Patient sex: F
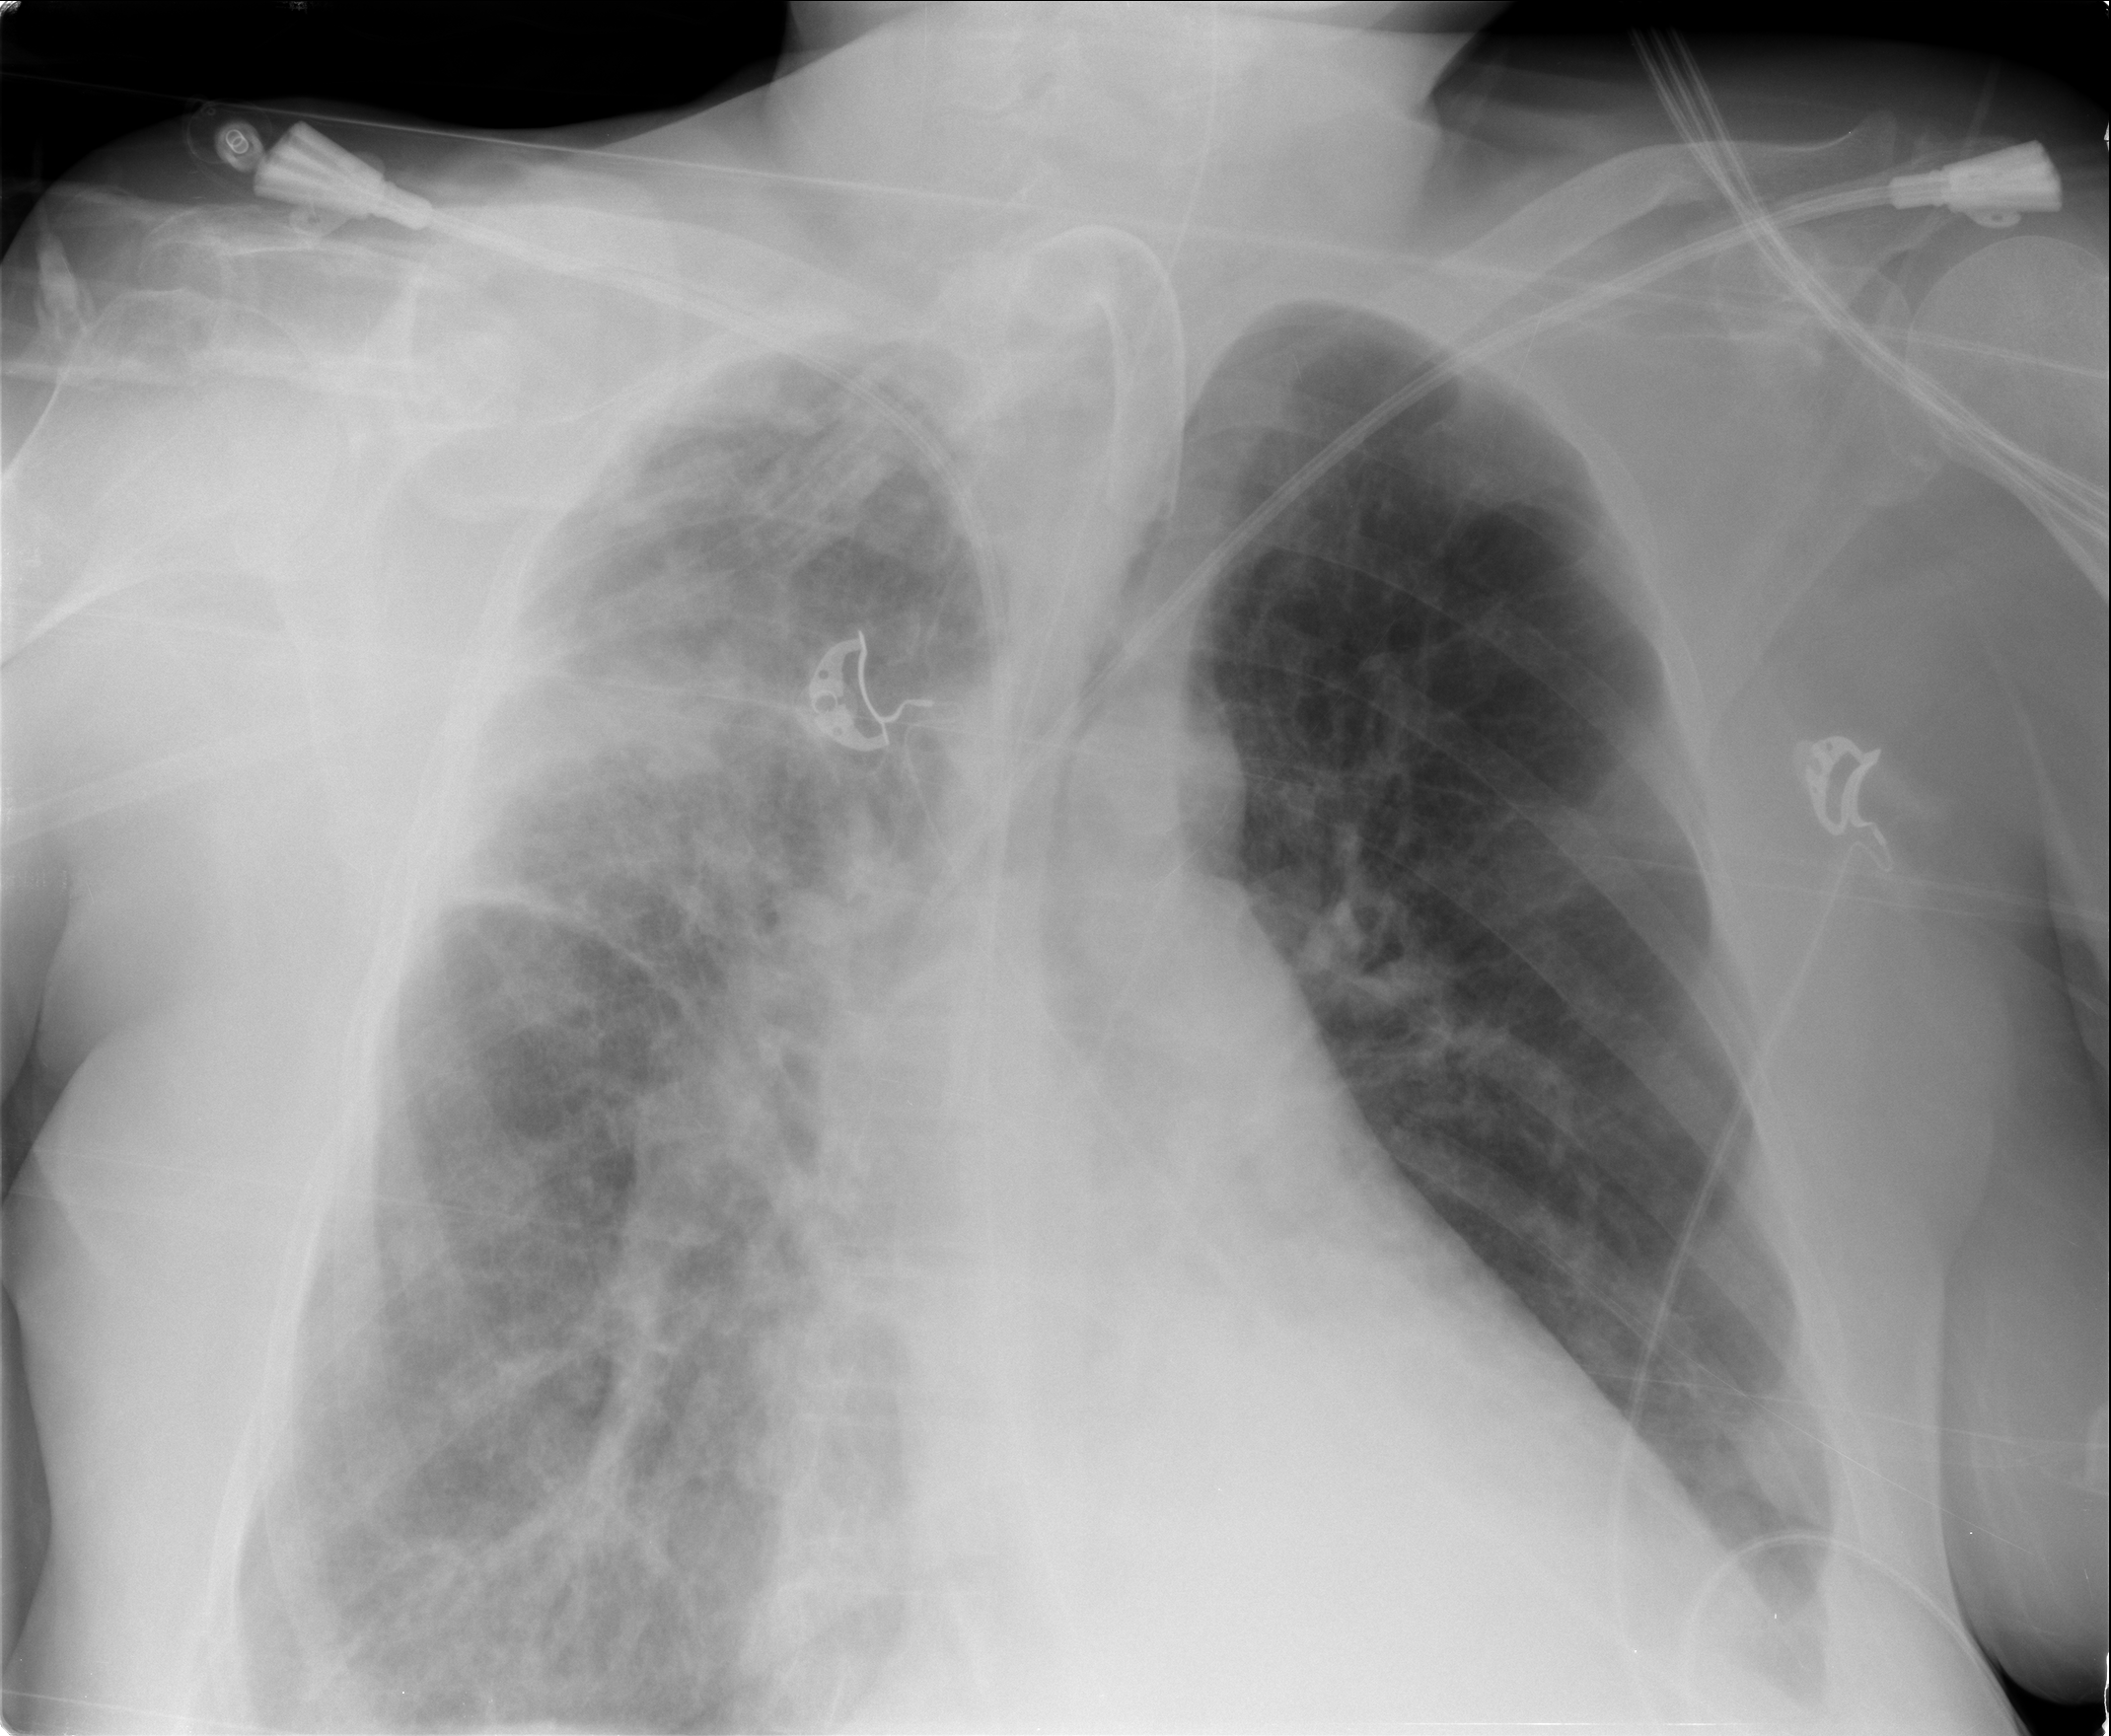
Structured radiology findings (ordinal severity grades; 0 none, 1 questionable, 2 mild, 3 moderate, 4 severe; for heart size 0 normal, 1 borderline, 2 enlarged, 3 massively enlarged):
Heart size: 0
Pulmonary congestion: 0
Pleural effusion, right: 3
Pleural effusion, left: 1
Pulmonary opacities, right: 0
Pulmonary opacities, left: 0
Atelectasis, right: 2
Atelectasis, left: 1